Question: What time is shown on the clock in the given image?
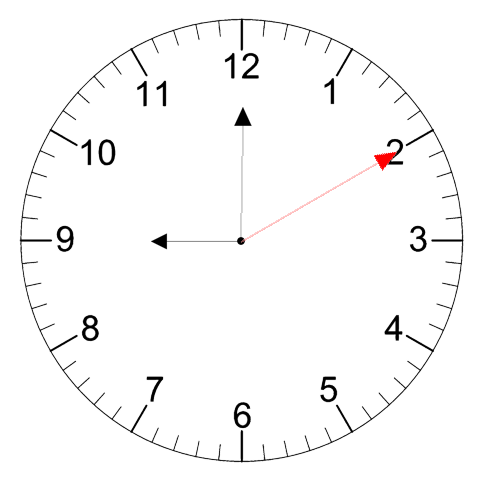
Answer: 09:00:10